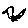
Label: bird